四年级 · 画法几何学
一个三角形的两边分别是 4 厘米和 5 厘米, 夹角是 $30^{\circ}$, 画出这个三角形. 它是一个什么三角形?
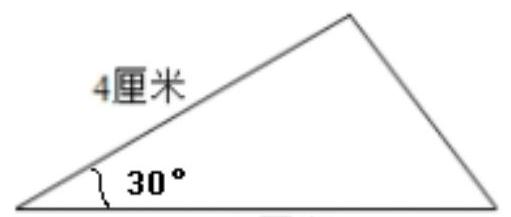
答案: 钝角三角形; 如图:5 厘米【分析】按条件画出这个三角形, 即可得解。【详解】画完图形后, 最大角约为 $95^{\circ}$, 所以这是一个针角三角形。【点睛】 准确画出图形是解题关键。